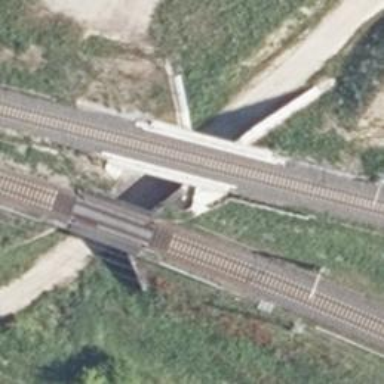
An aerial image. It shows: Bridge with electrified railway tracks featuring contact line.